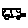
Label: car